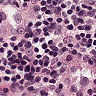
Metastatic tissue present: no